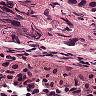
Metastatic tissue present: yes